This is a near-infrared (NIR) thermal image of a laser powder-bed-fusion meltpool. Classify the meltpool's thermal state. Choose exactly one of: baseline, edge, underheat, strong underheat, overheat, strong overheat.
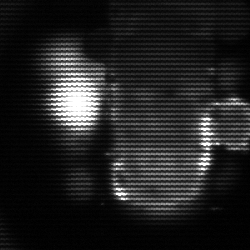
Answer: strong underheat